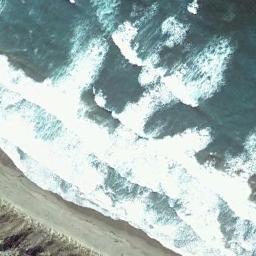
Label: beach